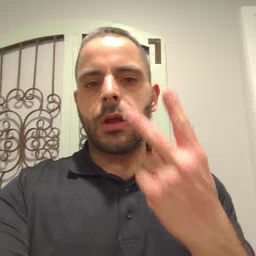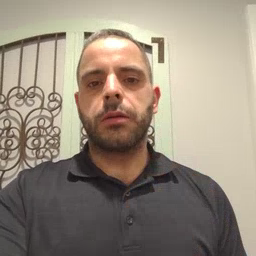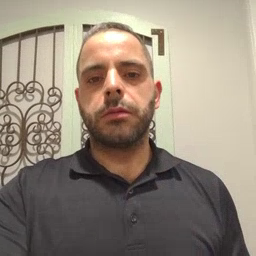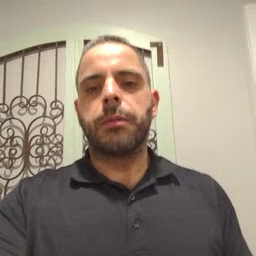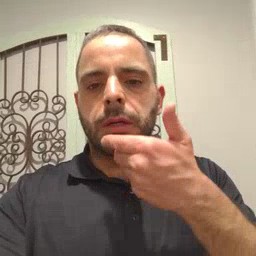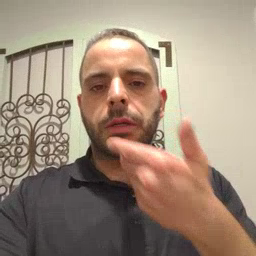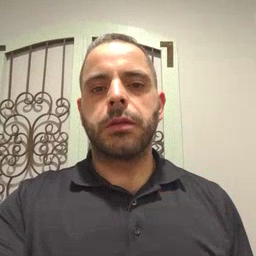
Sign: pizza